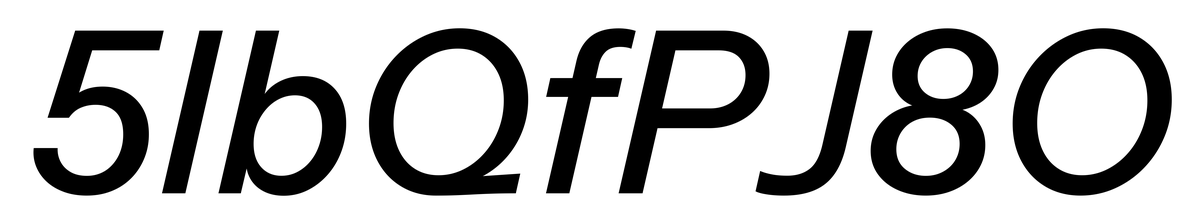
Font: InstrumentSans-Italic_Medium_Italic